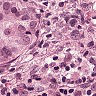
Metastatic tissue present: yes